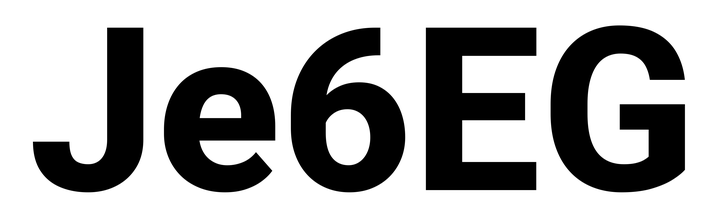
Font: Roboto_ExtraBold